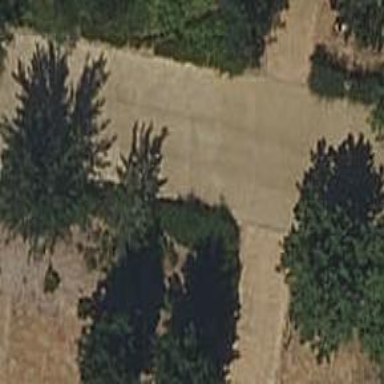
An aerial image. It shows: Asphalt road designated for service vehicles.